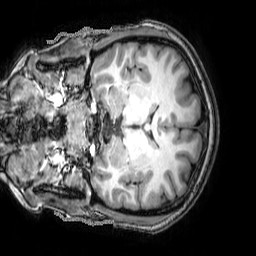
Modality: T1w
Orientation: sagittal
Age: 20
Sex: female
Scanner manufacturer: philips
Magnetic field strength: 3 T
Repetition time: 8.181 s
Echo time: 3.744 s